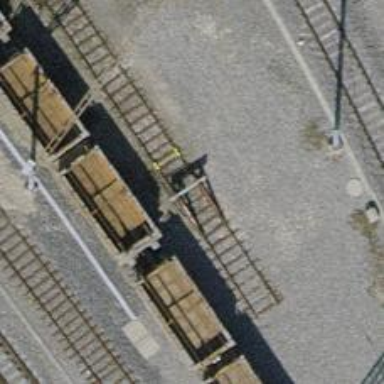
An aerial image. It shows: Railway buffer stop.